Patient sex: M
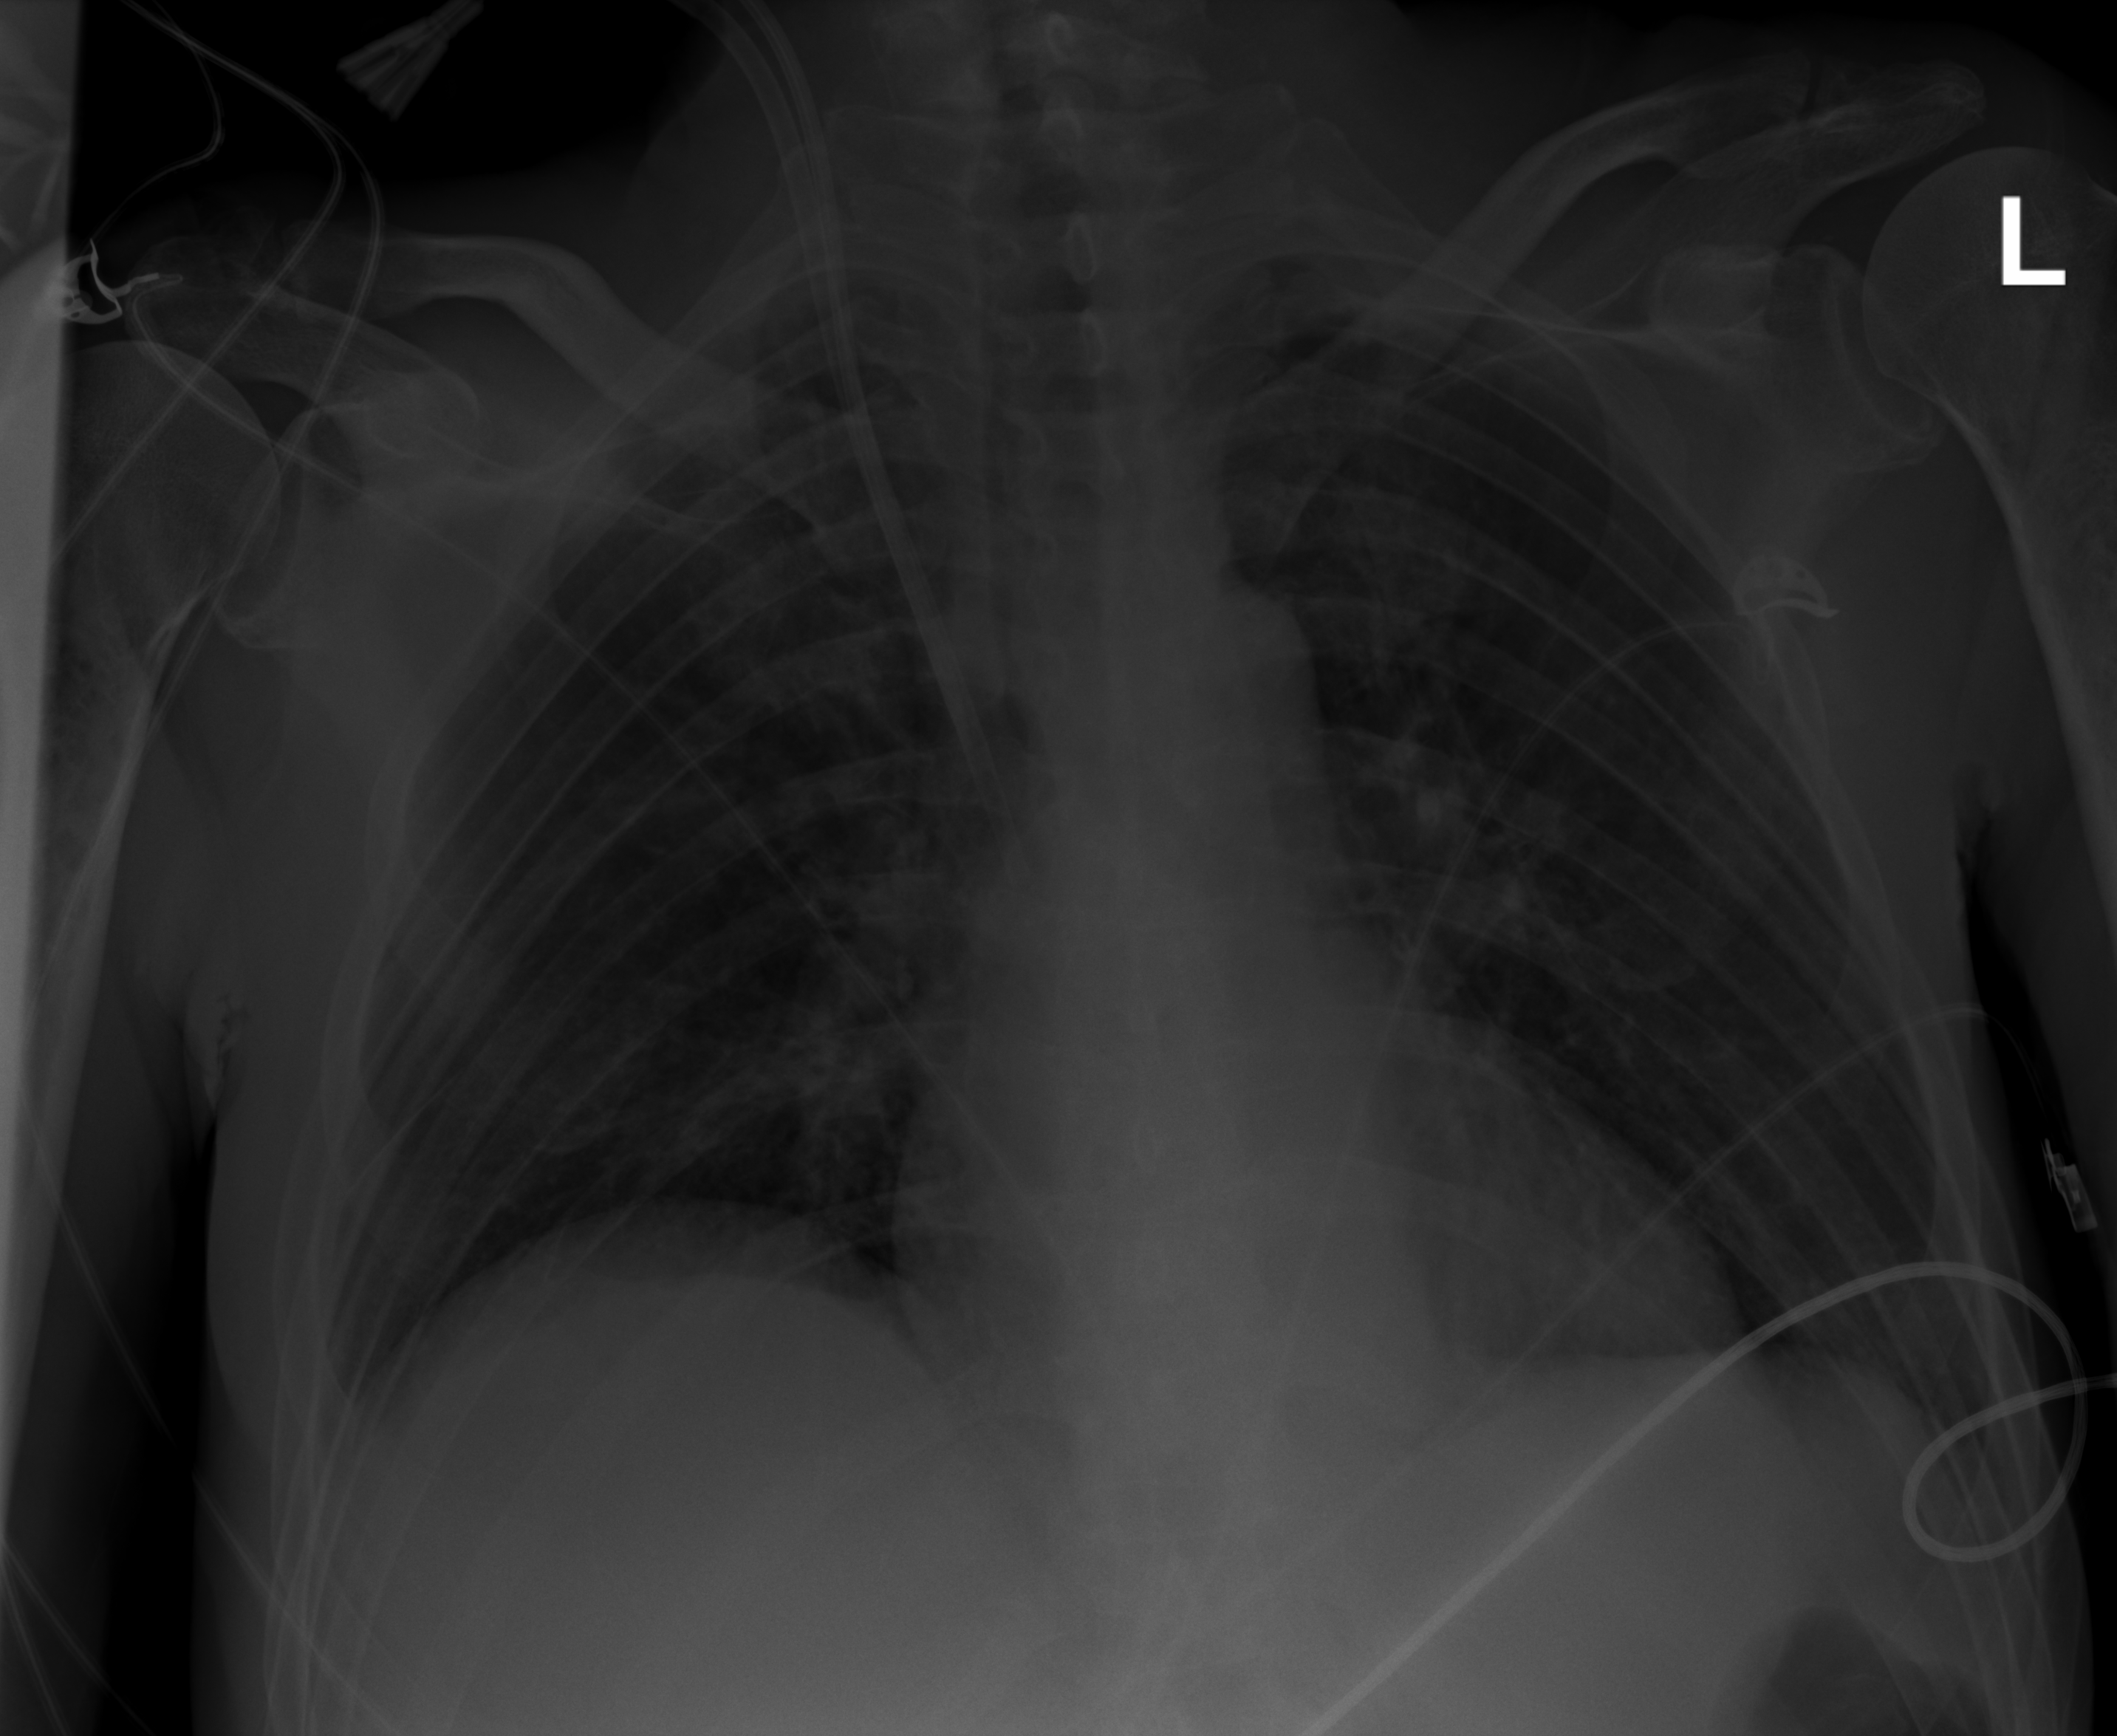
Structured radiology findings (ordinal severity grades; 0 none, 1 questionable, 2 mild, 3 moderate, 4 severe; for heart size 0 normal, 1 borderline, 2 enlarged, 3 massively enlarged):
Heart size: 0
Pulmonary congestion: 2
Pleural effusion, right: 2
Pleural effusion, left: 2
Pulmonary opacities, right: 2
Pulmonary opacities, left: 2
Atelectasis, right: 2
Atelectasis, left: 2